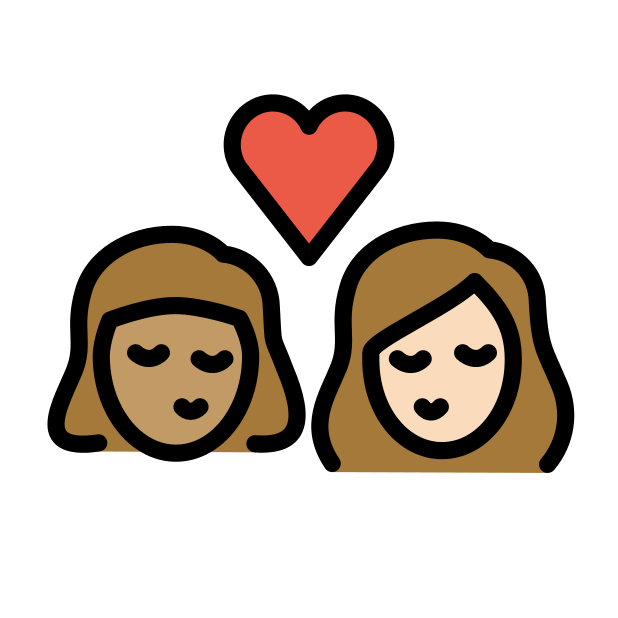
kiss: woman, woman, medium skin tone, light skin tone